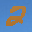
Label: 2